Question: I've just created <URL>, and included it in my page like this:
'''
<!DOCTYPE html>
<html>
<head>
<meta http-equiv="content-type" content="text/html; charset=UTF-8">
<meta name="viewport" content="width=device-width, initial-scale=1">
<link rel="stylesheet" href="themename.min.css" />
<link rel="stylesheet" href="jquery.mobile.icons.min.css" />
<script src="http://code.jquery.com/jquery-2.1.3.min.js"></script>
<link rel="stylesheet" href="http://code.jquery.com/mobile/1.4.5/jquery.mobile-1.4.5.min.css" />
<script src="http://code.jquery.com/mobile/1.4.5/jquery.mobile-1.4.5.min.js"></script>
</head>
<body>
<div class="container" data-role="page" data-theme="a">
<div class="title" data-role="header">Title</div>
<div class="box" data-role="content">
Content
</div> <div class="footer" data-role="footer">
Some other content
</div>
</div>
</body>
</html>
'''
But the default theme is displayed:

The chrome console isn't reporting any errors.
What could be the problem?
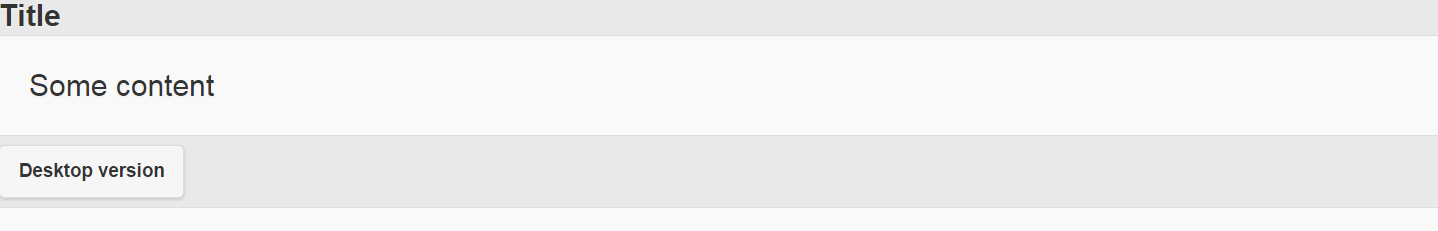
Answer: Move your theme which I'm presuming is 'themename.min.css' below 'jquery.mobile-1.4.5.min.css'. The way themes work in CSS is usually by overriding selectors, such as class names. If two stylesheets apply styles to the same selector, the last defined instance is the one that's used. Currently, you're defining your theme and overriding it with the main jQuery theme. Reverse the order and your problem should be fixed. Below would be an optimal loading scenario.
'''
<!DOCTYPE html>
<html>
<head>
<meta http-equiv="content-type" content="text/html; charset=UTF-8">
<meta name="viewport" content="width=device-width, initial-scale=1">
<link rel="stylesheet" href="http://code.jquery.com/mobile/1.4.5/jquery.mobile-1.4.5.min.css" />
<link rel="stylesheet" href="jquery.mobile.icons.min.css" />
<link rel="stylesheet" href="themename.min.css" />
<script src="http://code.jquery.com/jquery-2.1.3.min.js"></script>
<script src="http://code.jquery.com/mobile/1.4.5/jquery.mobile-1.4.5.min.js"></script>
</head>
'''
1. Load the default jQuery Mobile Theme
2. Load the jQuery Mobile Icon overrides
3. Load your custom theme 'thememain.min.css'
In addition, it's wise to move the JavaScript below the CSS files. CSS Files are downloaded in parallel whereas JavaScript files are usually downloaded and parsed one at a time.